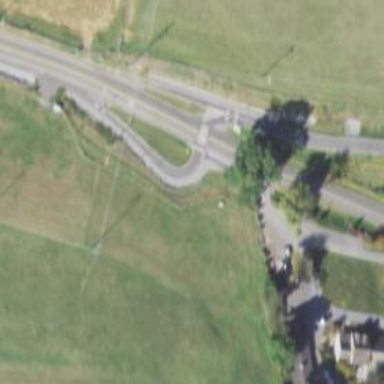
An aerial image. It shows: Marked crossing on asphalt cycleway road.